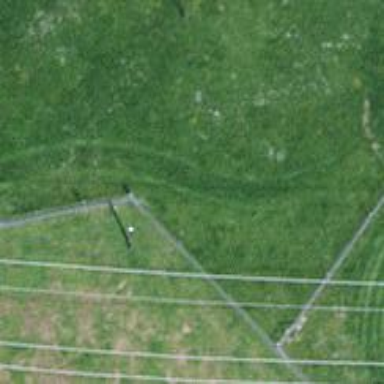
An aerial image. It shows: Fence is in the image.